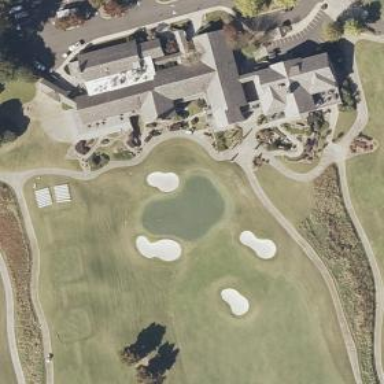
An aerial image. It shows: Path designated for golf carts.